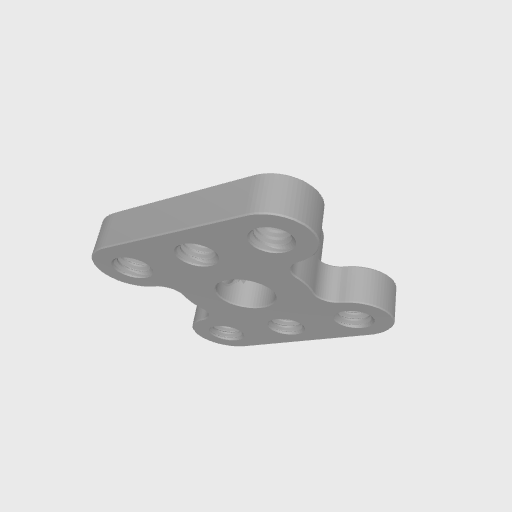
Part: SetScrewHub6ID